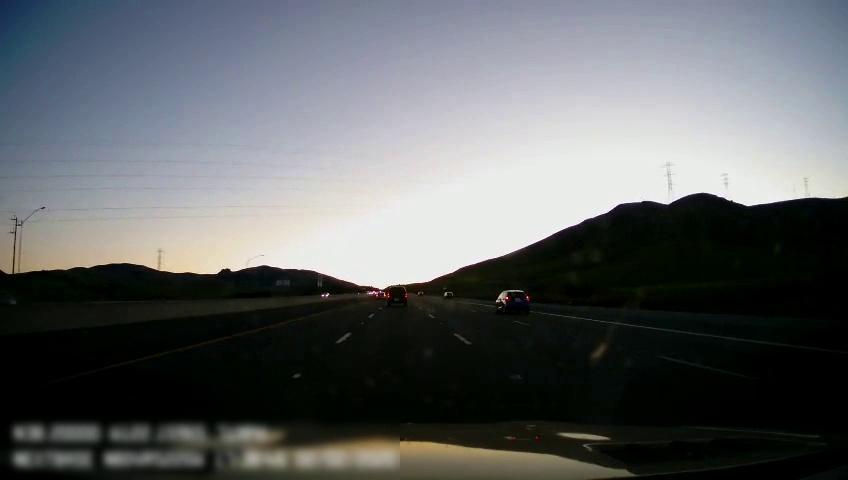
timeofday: Day
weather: Sunny
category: Drivable Space
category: Vehicles | Car
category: Vehicles | SUV
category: Vehicles | Car
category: Vehicles | SUV
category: Lanes | Alternate Lane
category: Lanes | Current Lane
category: Lanes | Current Lane
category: Lanes | Alternate Lane
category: Lanes | Alternate Lane